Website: bh-photo
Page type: gifting
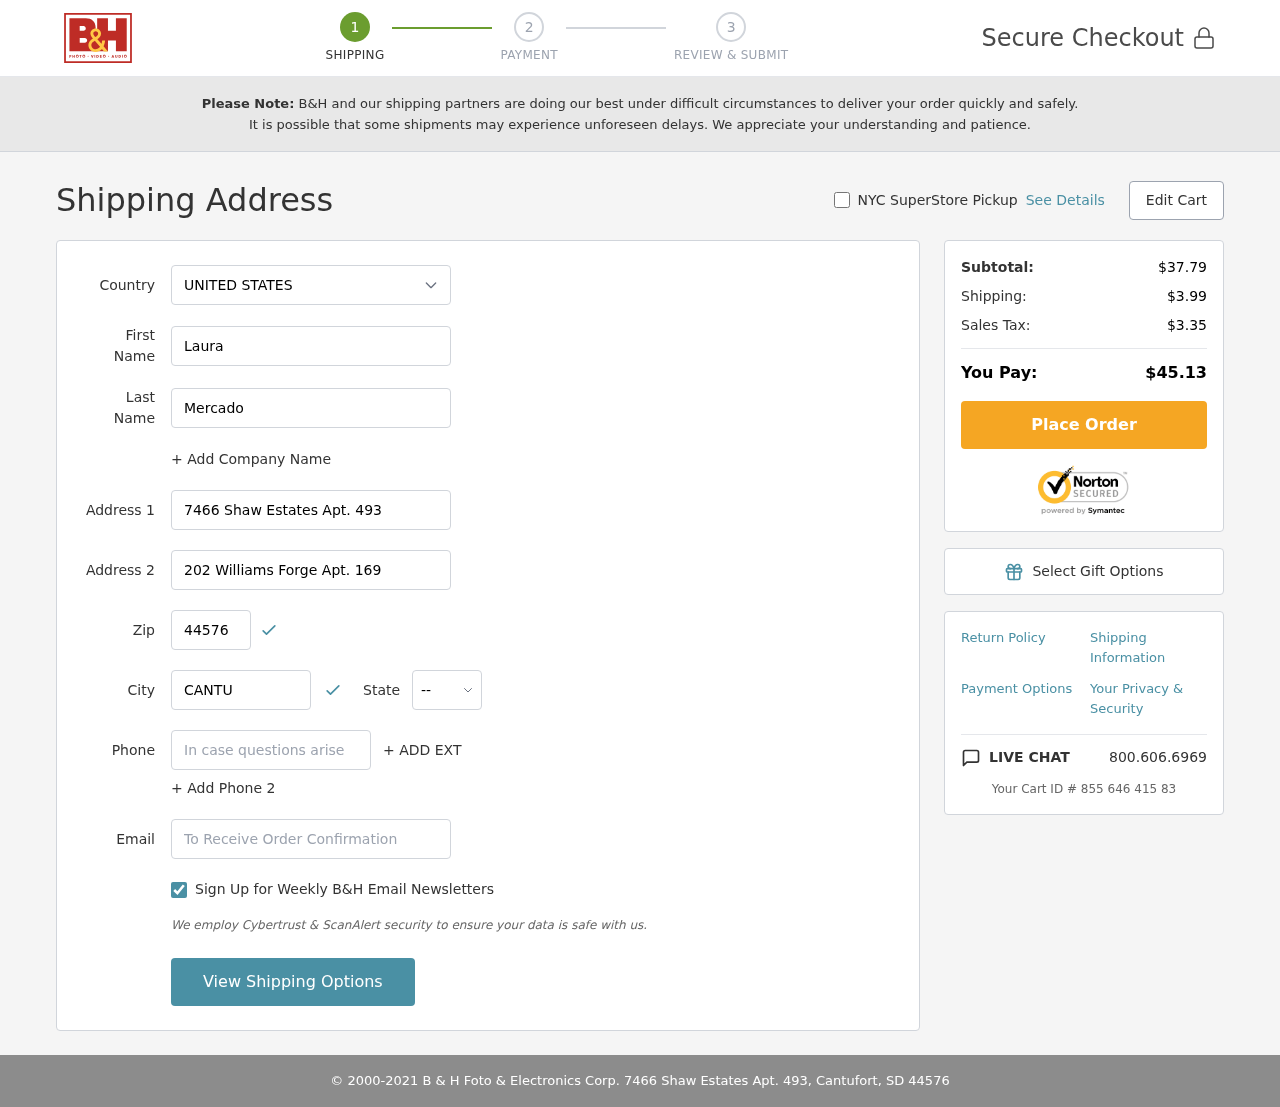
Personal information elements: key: PII_CITY
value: Cantufort
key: PII_COUNTRY
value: United States
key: PII_EMAIL
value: lmercado@yahoo.com
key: PII_FIRSTNAME
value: Laura
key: PII_LASTNAME
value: Mercado
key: PII_PHONE
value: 8983335564
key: PII_POSTCODE
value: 44576
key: PII_STATE_ABBR
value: SD
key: PII_STREET
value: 7466 Shaw Estates Apt. 493
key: PII_STREET2
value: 202 Williams Forge Apt. 169
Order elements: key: ORDER_SUBTOTAL
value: $37.79
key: ORDER_SHIPPING_COST
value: $3.99
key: ORDER_TAX
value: $3.35
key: ORDER_TOTAL
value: $45.13
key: ORDER_ID
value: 855 646 415 83